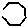
Label: hexagon